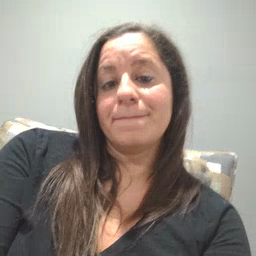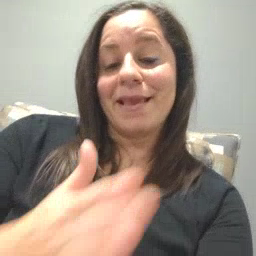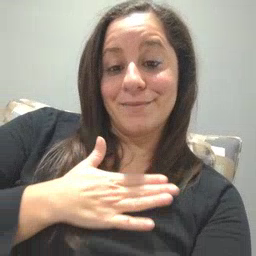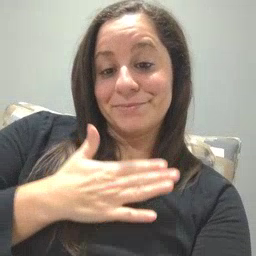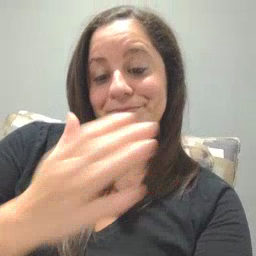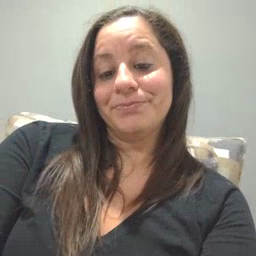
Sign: happy